Chest X-ray. View position: PA
Patient age: 30
Patient sex: F
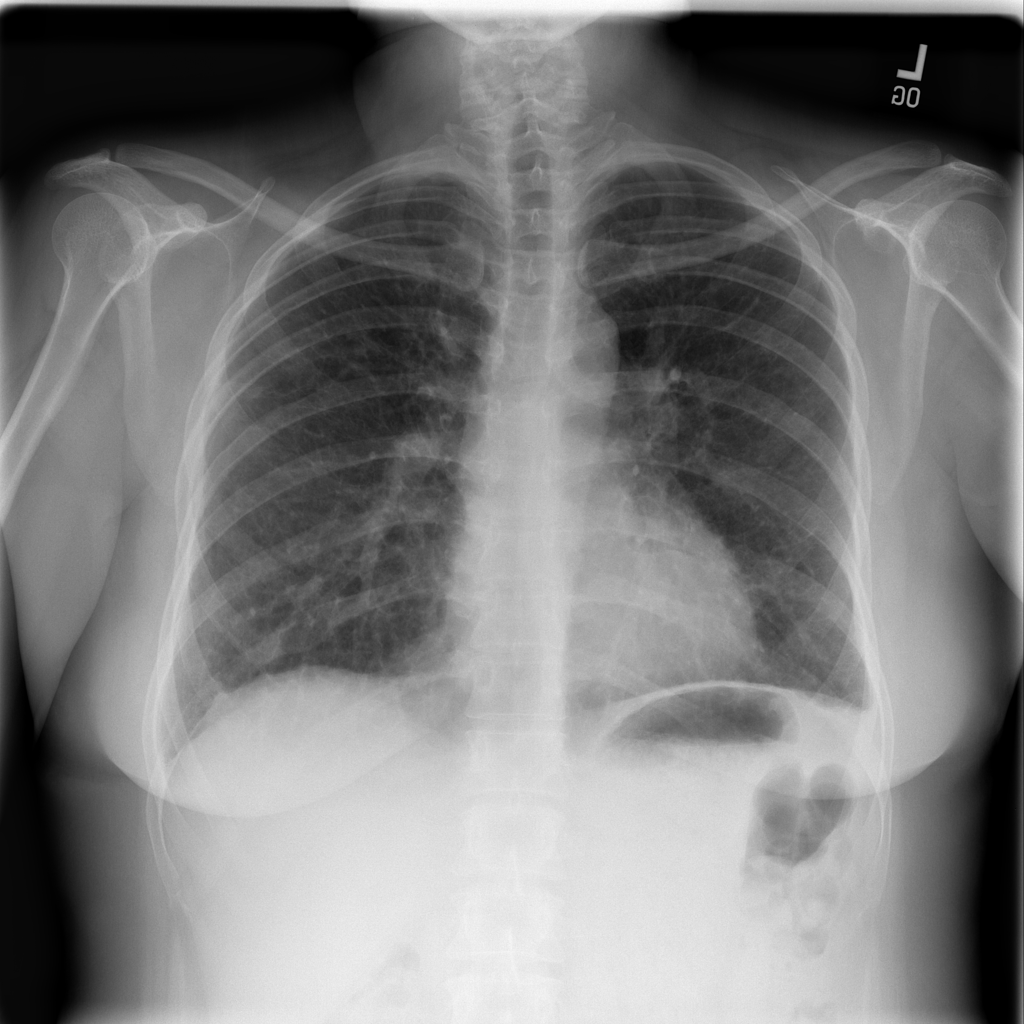
Finding: Pneumothorax